Question: I have modified my code to the following to generate 0.5 Mhz clock from 50Mhz incoming clock I have used synchronous counter clock enable and detecting the <PHONE> pattern on the din input data and output the sync pulse as shown in image . but I want dout to be at the same time as it detects the last bit in the pattern. Please check my code below and let me know where I am going wrong. I really appreciate your help. Thank you.
'''
pattern_detector_clk_0_5mhz : process(clk_50mhz)
begin
if clk_50mhz'event and clk_50mhz = '1' then
if rst = '0' then
clk_enable_0_5mhz <= '0';
temp1 <= (others => '0');
else
temp1 <= temp1 +"1";
clk_enable_0_5mhz <= '0';
if temp1 >= x"63" then --hexadecimal value for 99
temp1 <= (others => '0');
clk_enable_0_5mhz <= not clk_enable_0_5mhz;
end if;
end if;
end if;
end process;
decoder_shift_reg_proc: process (clk_50mhz)
begin
if clk_50mhz'event and clk_50mhz = '1' then
if rst = '0' then
decoder_shift8 <= (others => '0');
elsif clk_enable_0_5mhz = '1' then
for i in 0 to 6 loop
decoder_shift8(i+1) <= decoder_shift8(i);
end loop;
decoder_shift8(0) <= din;
end if;
end if;
end process;
sync_detector_process: process(decoder_shift8)
begin
if decoder_shift8 = PATTERN_TO_DETECT or decoder_shift8 = not PATTERN_TO_DETECT then
sync_detected <= '1';
else
sync_detected <= '0';
end if;
end process;
'''
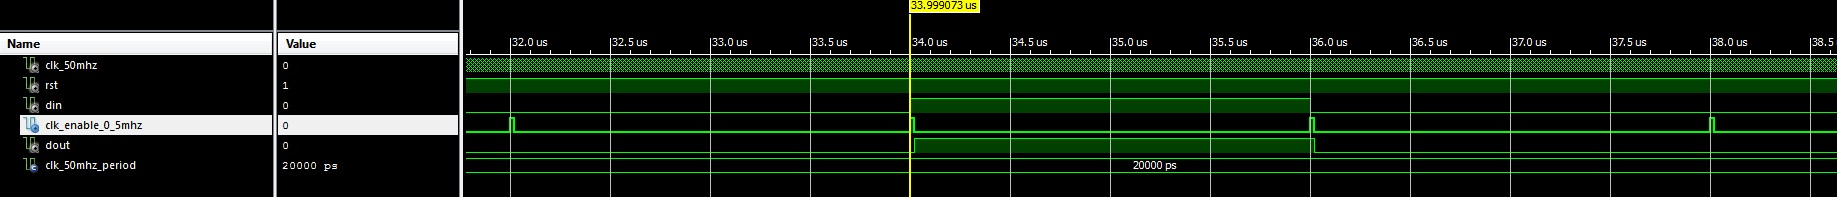
Answer: the problem is, that your enable signal is to long! set the enable signal only for one clock cycle!
'''
...
clk_enable_0_5mhz<='0'; -- clear enable by default
if temp >= x"31" then
temp <= (others => '0');
clk_enable_0_5mhz <= '1';-- set enable only for one clock cycle
end if;
...
'''
you don't need to add the enable signal to your sensitivity list, as the process will run synchronous to your clock signal anyway (except if reset asynchronously).
'''
process(clk_50mhz, rst)
begin
if(rst = '0') then
...
elsif (clk_50mhz'event and clk_50mhz = '1') then
if(clk_enable_0_5mhz = '1') then
...
'''
here's the testbench I used
'''
-- testbench
library IEEE;
use IEEE.STD_LOGIC_1164.ALL;
use IEEE.NUMERIC_STD.ALL;
entity pattern_tb is
end pattern_tb;
architecture Behavior of pattern_tb is
component clk0_5mhz_top
port (
clk_50mhz : in std_logic;
rst : in std_logic;
din : IN std_logic;
dout : OUT std_logic;
clk_enable_0_5mhz : inout std_logic
);
end component;
signal clk_50mhz : std_logic;
signal rst : std_logic;
signal din : std_logic;
signal dout : std_logic;
signal clk_enable_0_5mhz : std_logic;
constant pattern: std_logic_vector(7 downto 0):="<PHONE>";
begin
uut: clk0_5mhz_top
port map(
clk_50mhz => clk_50mhz,
rst => rst,
din => din,
dout => dout,
clk_enable_0_5mhz => clk_enable_0_5mhz
);
gen_clk: process
begin
clk_50mhz<='0';
wait for 10 ns;
clk_50mhz<='1';
wait for 10 ns;
end process;
gen_sigs: process
begin
rst<='0';
din<=pattern(7);
wait for 10 us;
rst<='1';
wait for 10 us;
for i in 7 downto 0 loop
wait until falling_edge(clk_enable_0_5mhz);
din<=pattern(i);
end loop;
wait;
end process;
end Behavior;
'''